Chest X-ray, AP view. Patient: 33 years old, sex F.
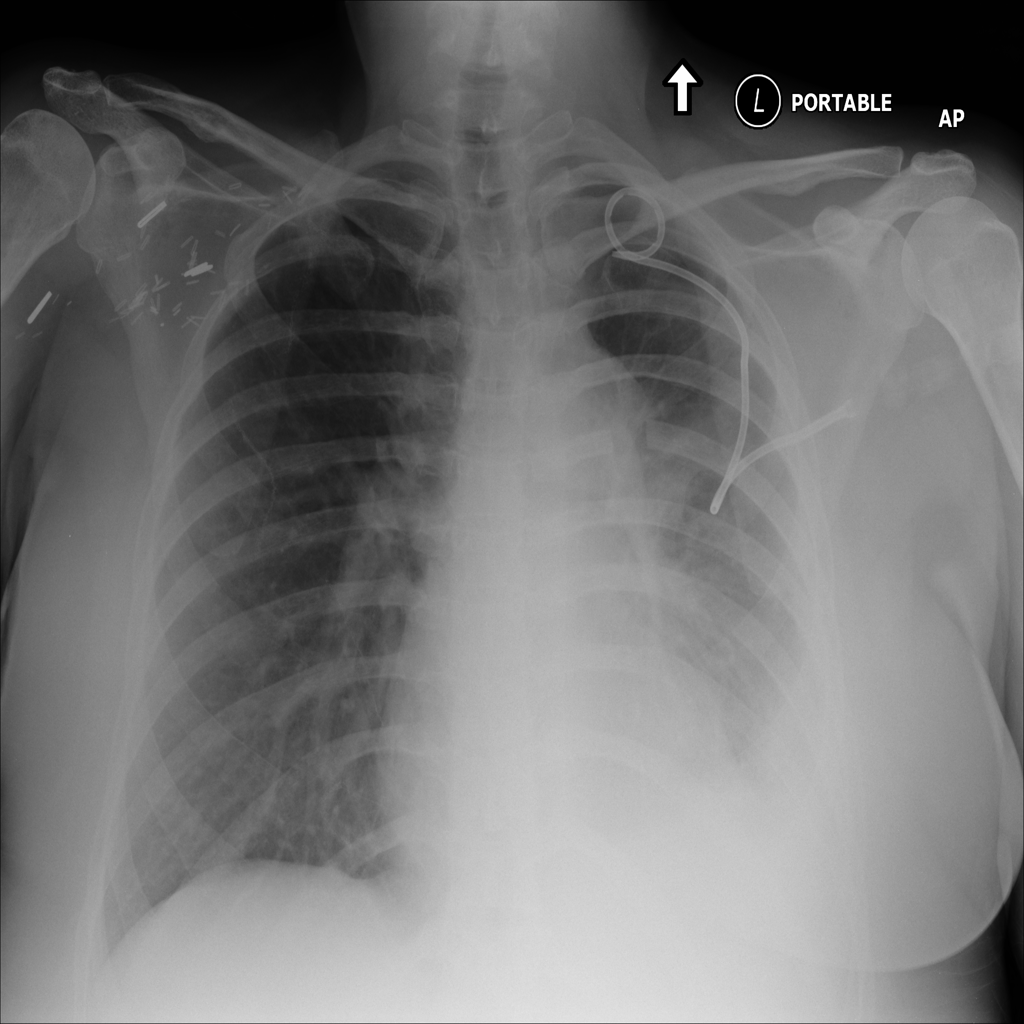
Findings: Atelectasis, Effusion